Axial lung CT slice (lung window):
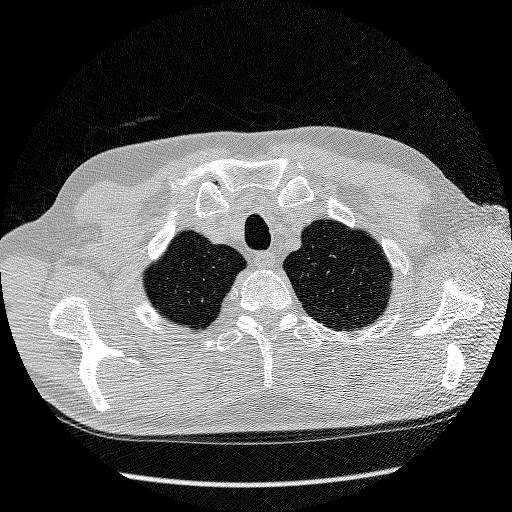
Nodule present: no